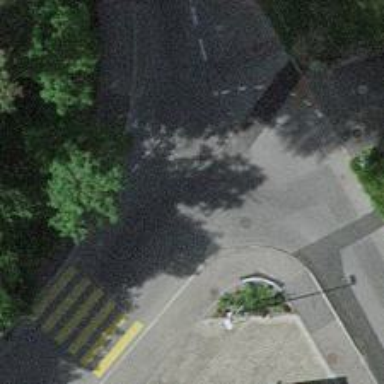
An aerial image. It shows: Unclassified asphalt road with sidewalks on both sides.